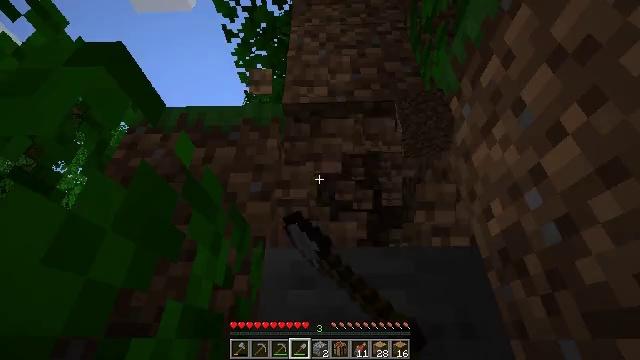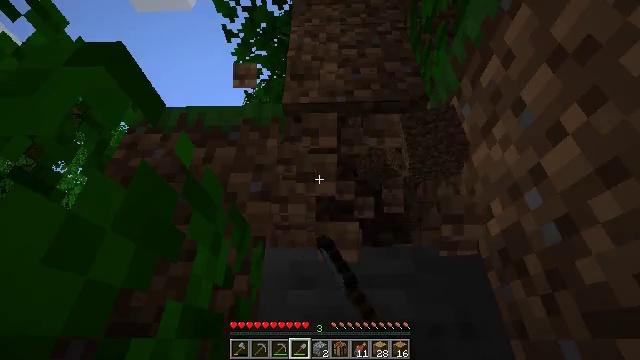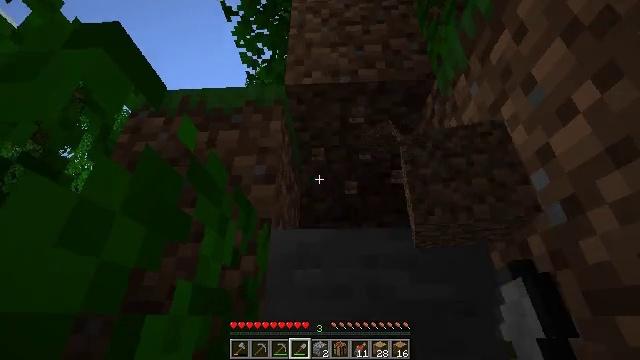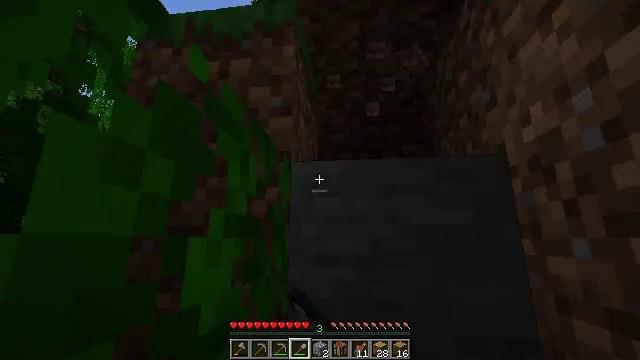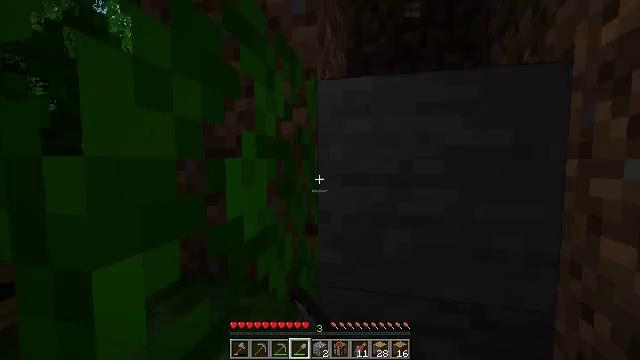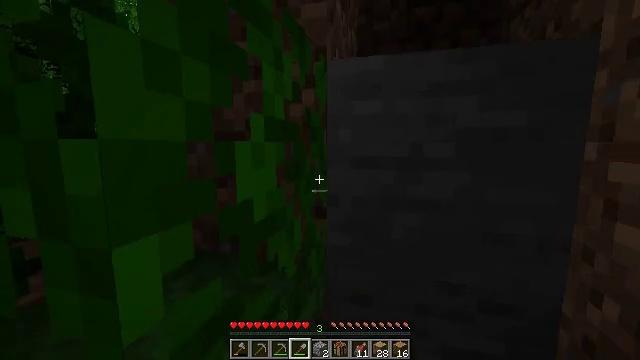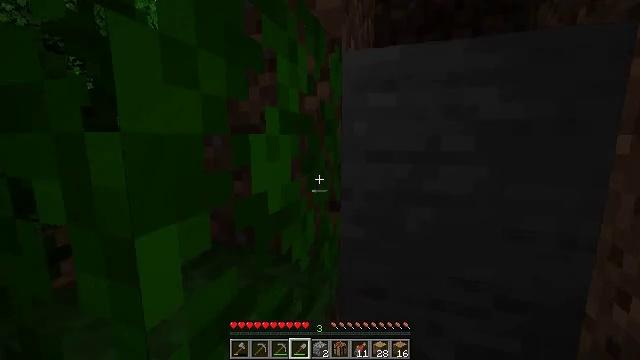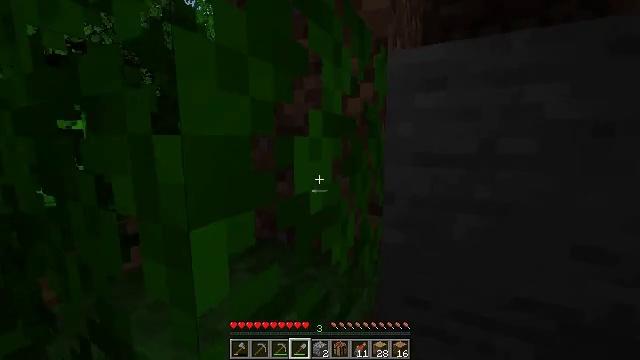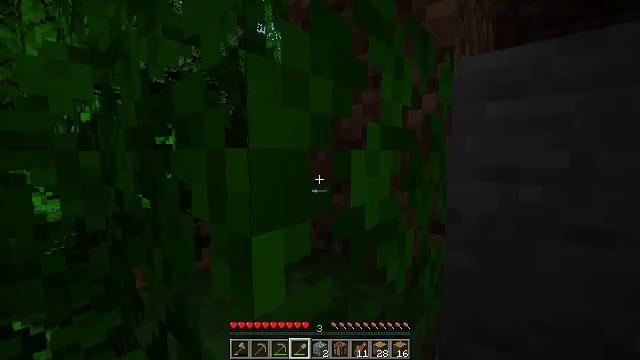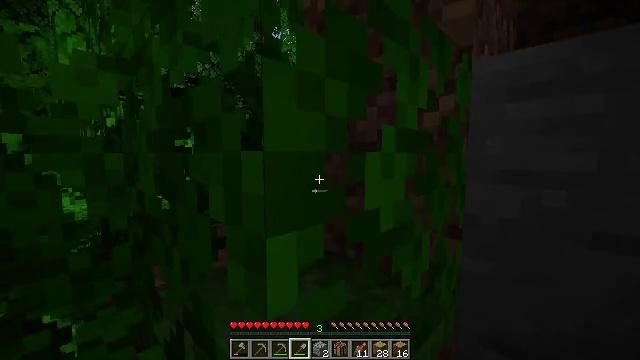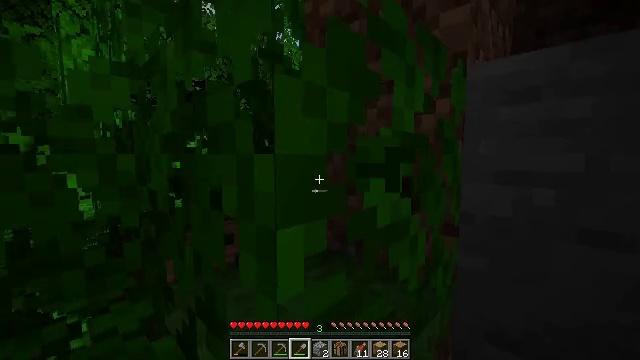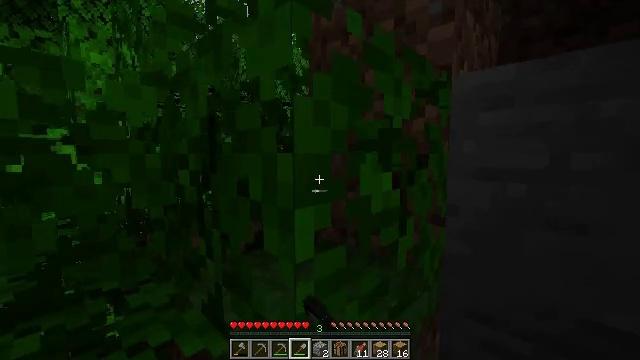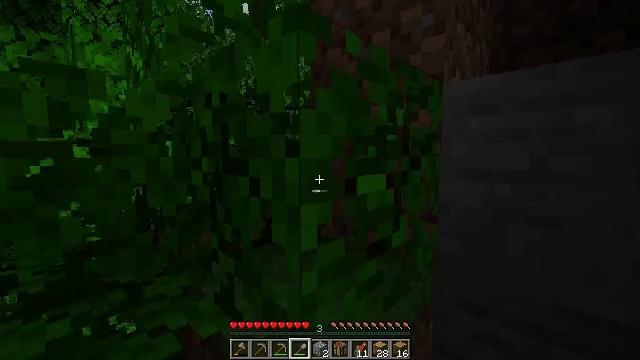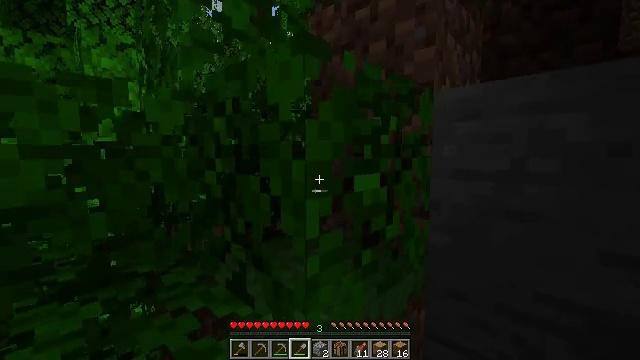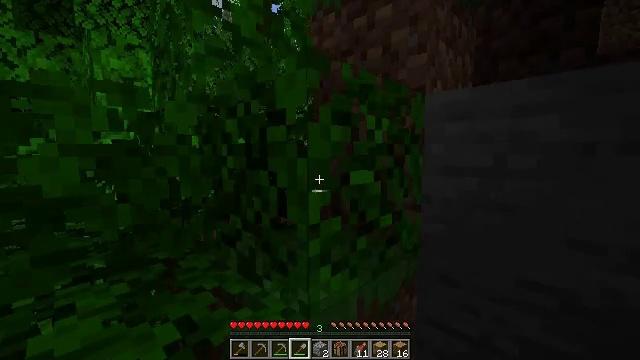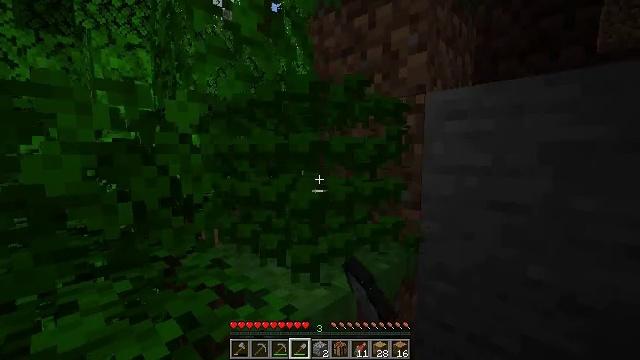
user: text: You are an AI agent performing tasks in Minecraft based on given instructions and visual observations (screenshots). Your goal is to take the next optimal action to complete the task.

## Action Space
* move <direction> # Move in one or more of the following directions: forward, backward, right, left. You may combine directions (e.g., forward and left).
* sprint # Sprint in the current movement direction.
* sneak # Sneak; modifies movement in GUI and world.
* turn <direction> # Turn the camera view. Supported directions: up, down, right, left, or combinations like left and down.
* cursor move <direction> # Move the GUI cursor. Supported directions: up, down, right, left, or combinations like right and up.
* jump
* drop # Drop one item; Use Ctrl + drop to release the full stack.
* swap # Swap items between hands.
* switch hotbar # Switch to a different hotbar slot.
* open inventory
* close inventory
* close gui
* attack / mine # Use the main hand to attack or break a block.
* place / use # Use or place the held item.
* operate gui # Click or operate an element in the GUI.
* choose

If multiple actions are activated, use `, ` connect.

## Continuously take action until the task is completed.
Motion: motion action
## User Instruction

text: Break oak leaves from the trees.
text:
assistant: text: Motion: attack / mine
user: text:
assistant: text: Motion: turn left and down, attack / mine
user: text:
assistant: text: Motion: turn left and down
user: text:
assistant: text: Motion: turn left and down
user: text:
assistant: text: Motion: turn left and down
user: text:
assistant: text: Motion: turn left and down
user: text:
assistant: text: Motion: turn left
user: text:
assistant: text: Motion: turn left and up
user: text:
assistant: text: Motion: turn left
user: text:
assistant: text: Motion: move back, attack / mine
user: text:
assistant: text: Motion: move back, attack / mine
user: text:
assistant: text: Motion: move back, attack / mine
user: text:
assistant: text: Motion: attack / mine
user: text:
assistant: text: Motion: attack / mine
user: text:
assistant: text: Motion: attack / mine
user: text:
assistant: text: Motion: attack / mine
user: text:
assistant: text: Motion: attack / mine
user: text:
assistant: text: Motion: attack / mine
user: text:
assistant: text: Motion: attack / mine
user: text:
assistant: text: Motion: attack / mine
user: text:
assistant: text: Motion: attack / mine
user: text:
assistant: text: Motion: move forward, turn left, attack / mine
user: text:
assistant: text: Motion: move forward, turn left
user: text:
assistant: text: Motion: move forward, turn left
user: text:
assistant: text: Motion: move forward, turn left, jump
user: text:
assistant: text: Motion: move forward, turn left and down, jump
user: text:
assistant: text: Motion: move forward, turn left and down, jump
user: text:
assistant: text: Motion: move forward, turn left and down, jump
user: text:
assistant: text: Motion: move forward
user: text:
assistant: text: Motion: move forward and move left, turn down